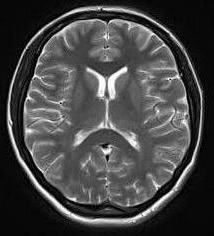
Label: notumor